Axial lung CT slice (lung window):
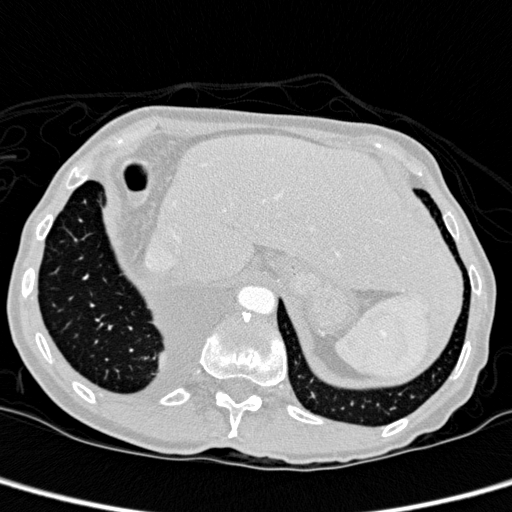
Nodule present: yes
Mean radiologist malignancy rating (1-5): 2.5